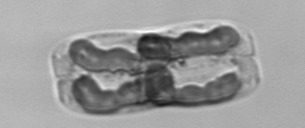
Label: pennate_morphotype1